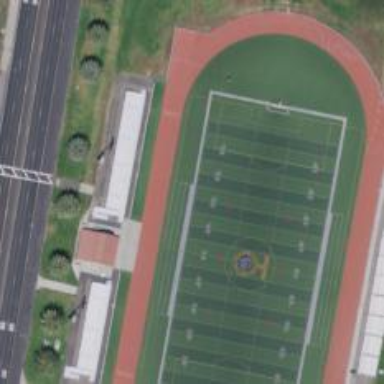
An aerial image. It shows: American football pitch with artificial turf surface for leisure land.